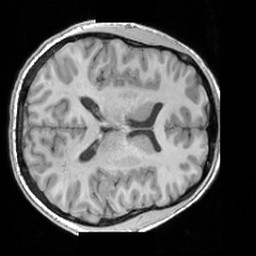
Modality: T1w
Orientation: axial
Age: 18
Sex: male
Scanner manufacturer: siemens
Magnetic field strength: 3 T
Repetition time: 1.63 s
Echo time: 0.00311 s